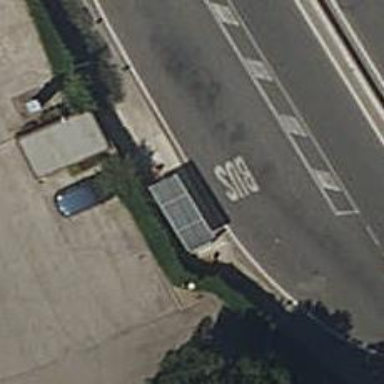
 serving as platform for public transportation."